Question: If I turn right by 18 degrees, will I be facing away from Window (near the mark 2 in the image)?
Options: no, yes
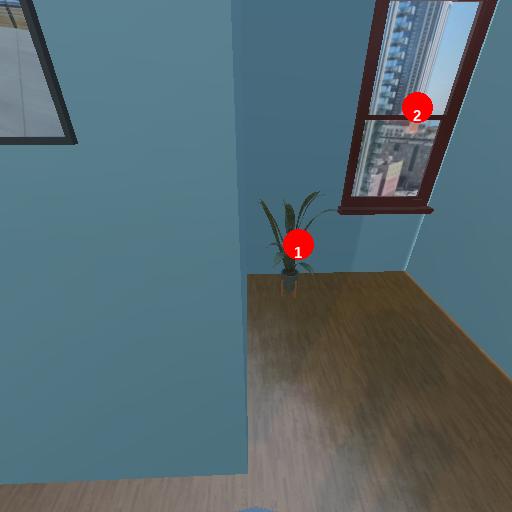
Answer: no